Question: I am trying to configure the built-in post-commit hook for VisualSVN Server. I configured the post-commit script directly through VisualSVN Server Manager and it is as follows:
'''
"%VISUALSVN_SERVER%in\VisualSVNServerHooks.exe" ^
commit-notification "%1" -r %2 ^
--from aaron@posscribble.com --to aaron@posscribble.com ^
--smtp-server mail.posscribble.com
'''
The post-commit fails with the following error message:

Can someone help me understand why VisualSVN is referencing the C:\Development\Source
ormat path? I have also tried replacing the environment variable (i.e. %VISUALSVN_SERVER%) with the direct path to the directory where VisualSVNServerHooks.exe is located to no avail. What am I doing wrong here?
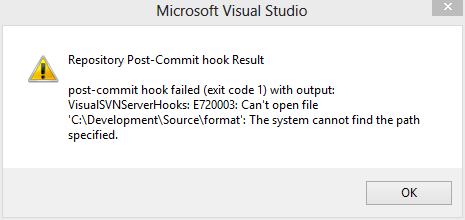
Answer: After scouring web forums someone recommended taking the parenthesis off the first argument even though the path to the repository has parenthesis in it so that it is just %1 and that solved the problem. The working VisualSVN post-commit script is below:
'''
"%VISUALSVN_SERVER%in\VisualSVNServerHooks.exe" ^
commit-notification %1 -r %2 ^
--from aaron@posscribble.com --to aaron@posscribble.com ^
--smtp-server mail.posscribble.com
'''